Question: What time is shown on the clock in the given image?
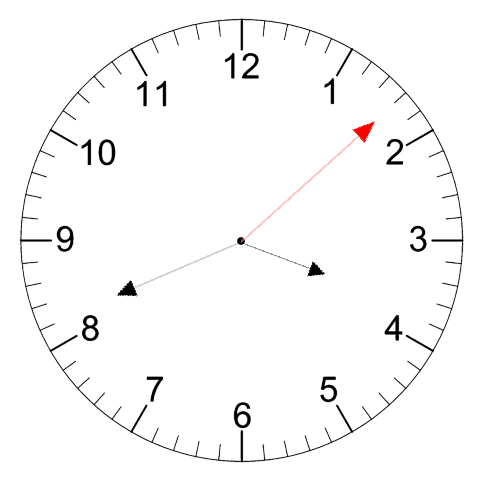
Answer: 03:41:08